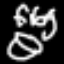
Label: frog